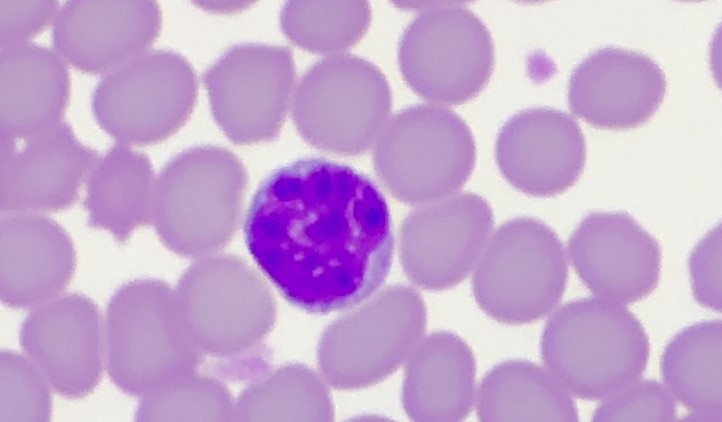
White blood cell type: Lymphocyte